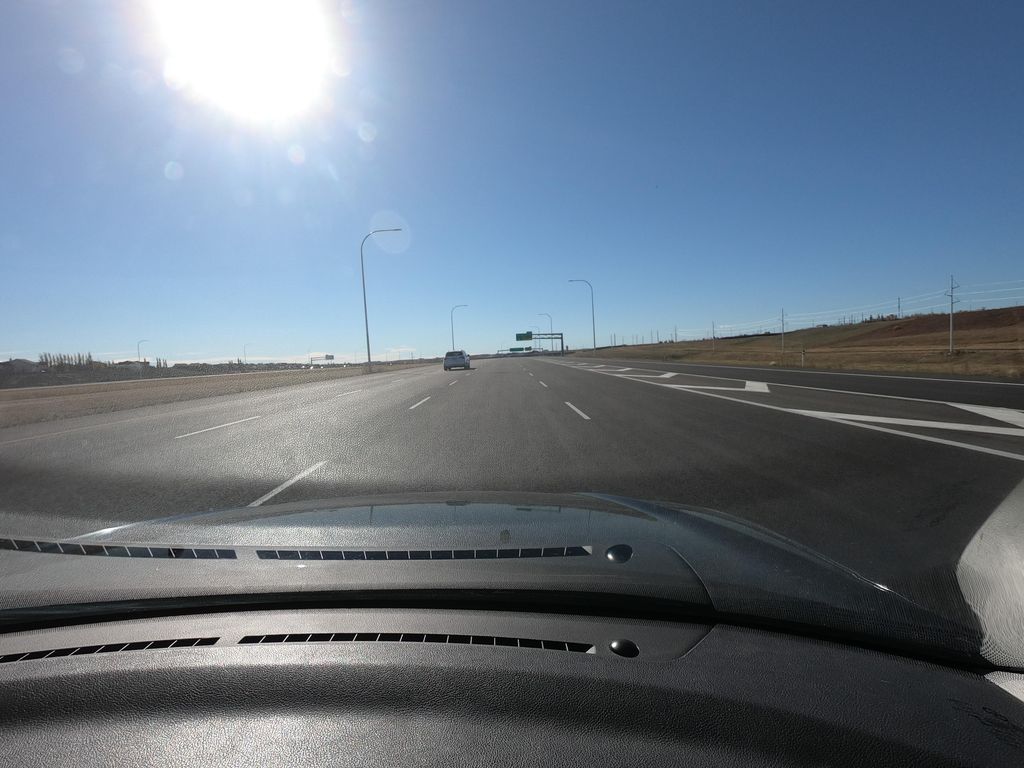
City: calgary